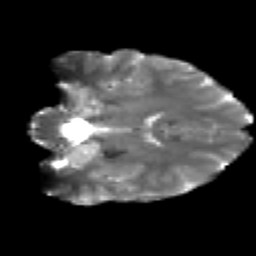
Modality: T2w
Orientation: coronal
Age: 21
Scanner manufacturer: siemens
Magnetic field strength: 3 T
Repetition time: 2.2 s
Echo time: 0.084 s